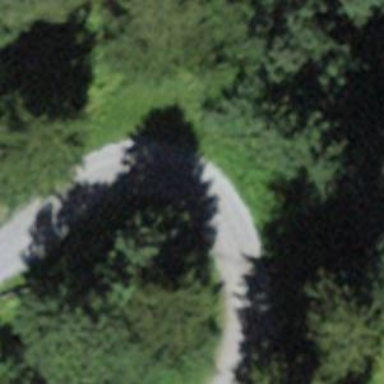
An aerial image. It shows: Service road with unpaved surface.